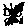
Label: line